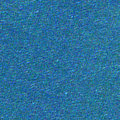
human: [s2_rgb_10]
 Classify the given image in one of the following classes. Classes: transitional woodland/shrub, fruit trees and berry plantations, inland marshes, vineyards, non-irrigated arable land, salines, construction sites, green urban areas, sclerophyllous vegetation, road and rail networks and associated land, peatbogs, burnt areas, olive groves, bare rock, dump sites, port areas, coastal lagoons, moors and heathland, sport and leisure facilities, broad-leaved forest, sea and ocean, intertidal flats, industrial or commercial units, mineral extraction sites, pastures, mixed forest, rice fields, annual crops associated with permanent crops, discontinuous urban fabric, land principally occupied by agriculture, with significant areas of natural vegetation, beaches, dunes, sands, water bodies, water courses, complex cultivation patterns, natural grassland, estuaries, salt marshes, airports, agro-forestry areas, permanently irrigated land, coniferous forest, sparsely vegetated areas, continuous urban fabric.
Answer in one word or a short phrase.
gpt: sea and ocean